RGB frame:
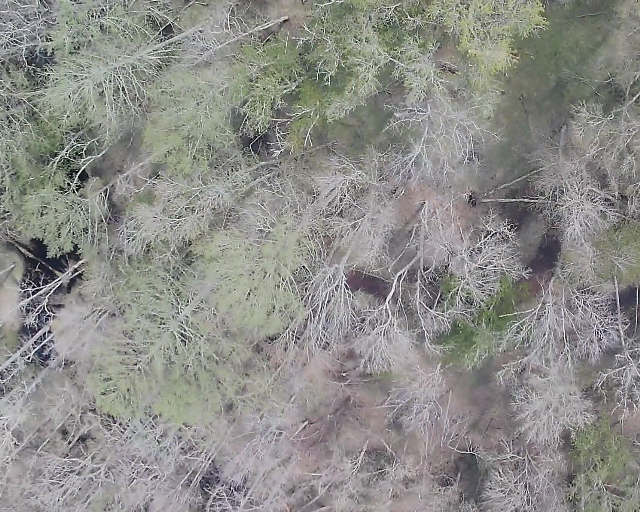
Thermal frame:
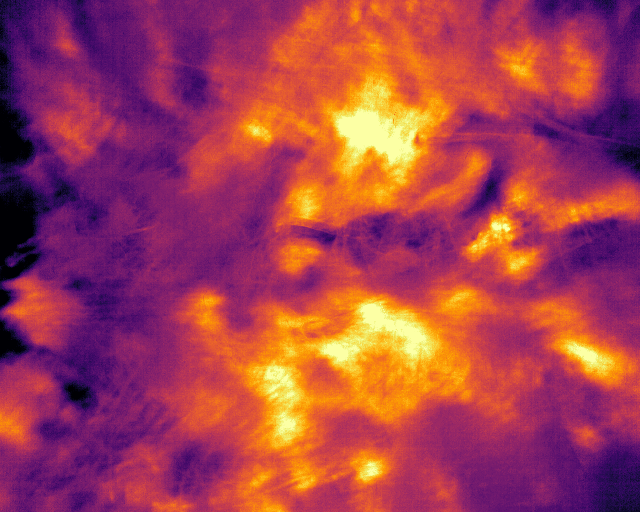
Captured: 2026-02-26 03:45:32
Pixels at or above 80 °C: 0 (fraction of frame: 0)